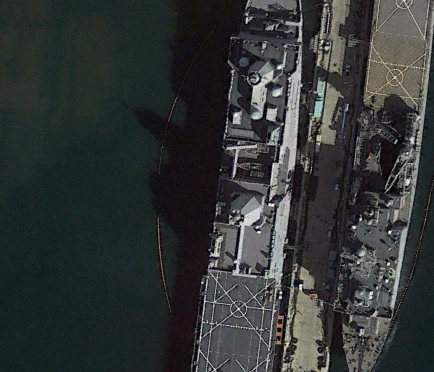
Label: combat